Question: I found an example of a "clear" button (to remove input content) for a text input here:
<URL>
I have used it in an 'ASPTextBox' in Microsoft ASP.Net, but it is possible to implement in Telerik's 'RadDatePicker'?
If yes, an example of how to do so would be helpful.

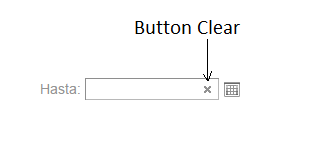
Answer: The CSS COde is the same, and JQUERY is this:
<URL>